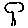
Label: tree